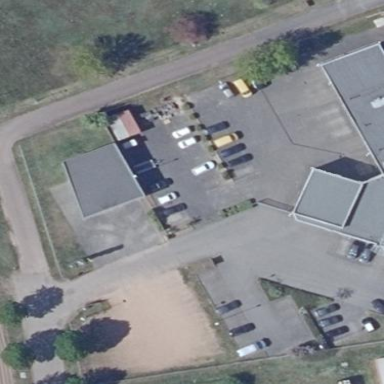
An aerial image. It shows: Parking area with surface.